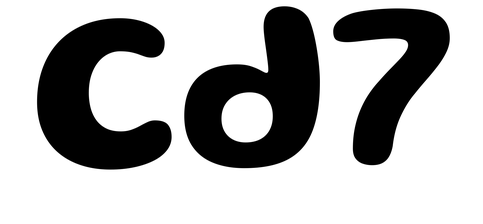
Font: Gluten_SemiBold